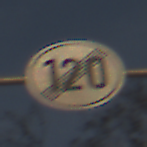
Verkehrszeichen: EndeGeschwindigkeit120
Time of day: SunriseSunset
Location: Outdoor (Nature)
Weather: PartlyCloudy
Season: NotSpecified
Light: Natural